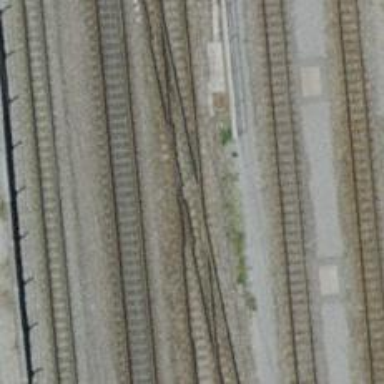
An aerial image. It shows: Railway crossing.